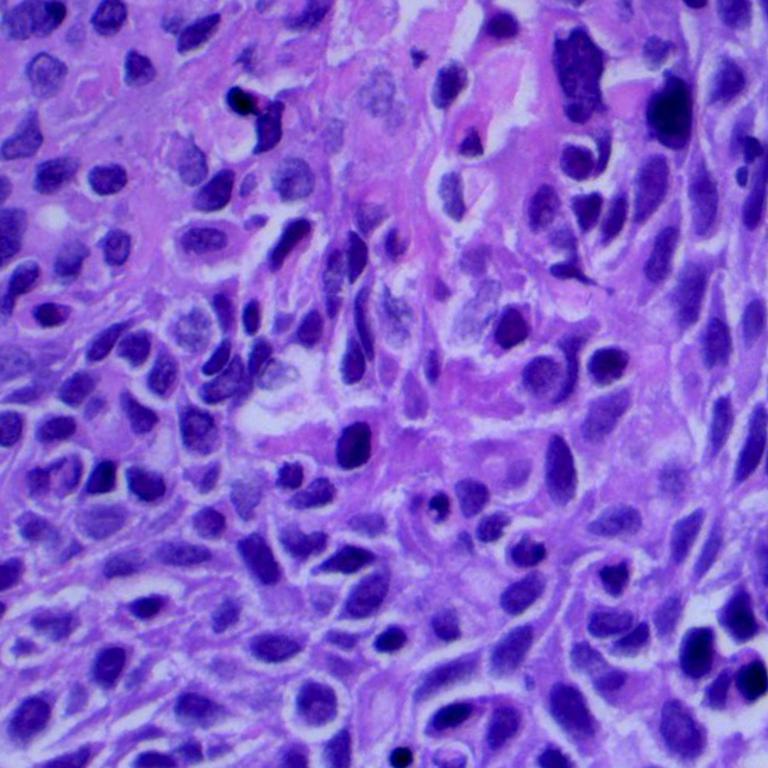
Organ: lung
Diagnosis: squamous carcinomas